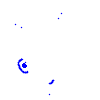
Particle: electron